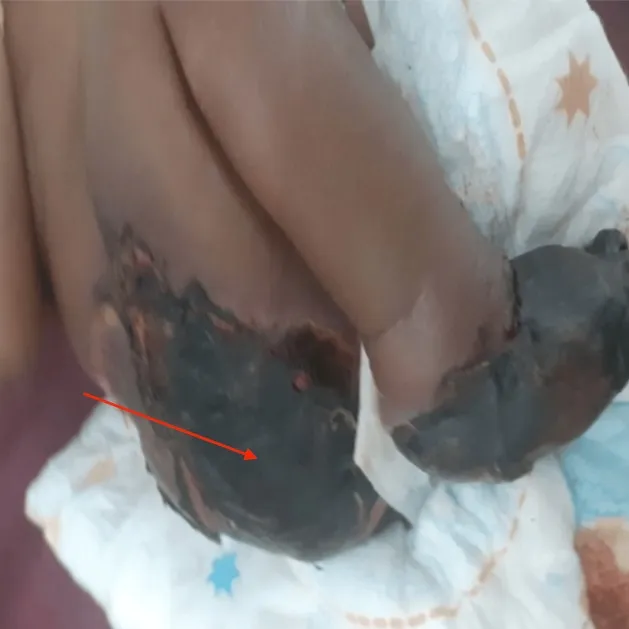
Hemorrhagic skin necrosis with black eschar formation.
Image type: medical_photograph (other_medical_photograph)